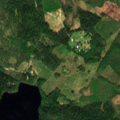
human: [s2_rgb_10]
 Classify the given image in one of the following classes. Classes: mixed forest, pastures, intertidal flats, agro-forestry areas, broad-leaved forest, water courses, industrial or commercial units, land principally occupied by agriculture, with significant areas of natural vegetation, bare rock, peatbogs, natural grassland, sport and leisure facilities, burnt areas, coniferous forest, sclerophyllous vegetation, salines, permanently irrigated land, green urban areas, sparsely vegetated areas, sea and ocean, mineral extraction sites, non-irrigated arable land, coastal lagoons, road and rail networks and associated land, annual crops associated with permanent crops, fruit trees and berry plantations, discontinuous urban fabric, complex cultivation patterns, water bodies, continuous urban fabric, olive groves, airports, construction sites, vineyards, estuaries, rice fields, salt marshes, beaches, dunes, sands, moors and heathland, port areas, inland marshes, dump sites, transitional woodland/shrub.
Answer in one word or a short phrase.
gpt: coniferous forest, water bodies